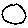
Label: circle